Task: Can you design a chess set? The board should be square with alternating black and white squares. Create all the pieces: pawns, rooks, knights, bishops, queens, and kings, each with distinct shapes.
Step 2963:
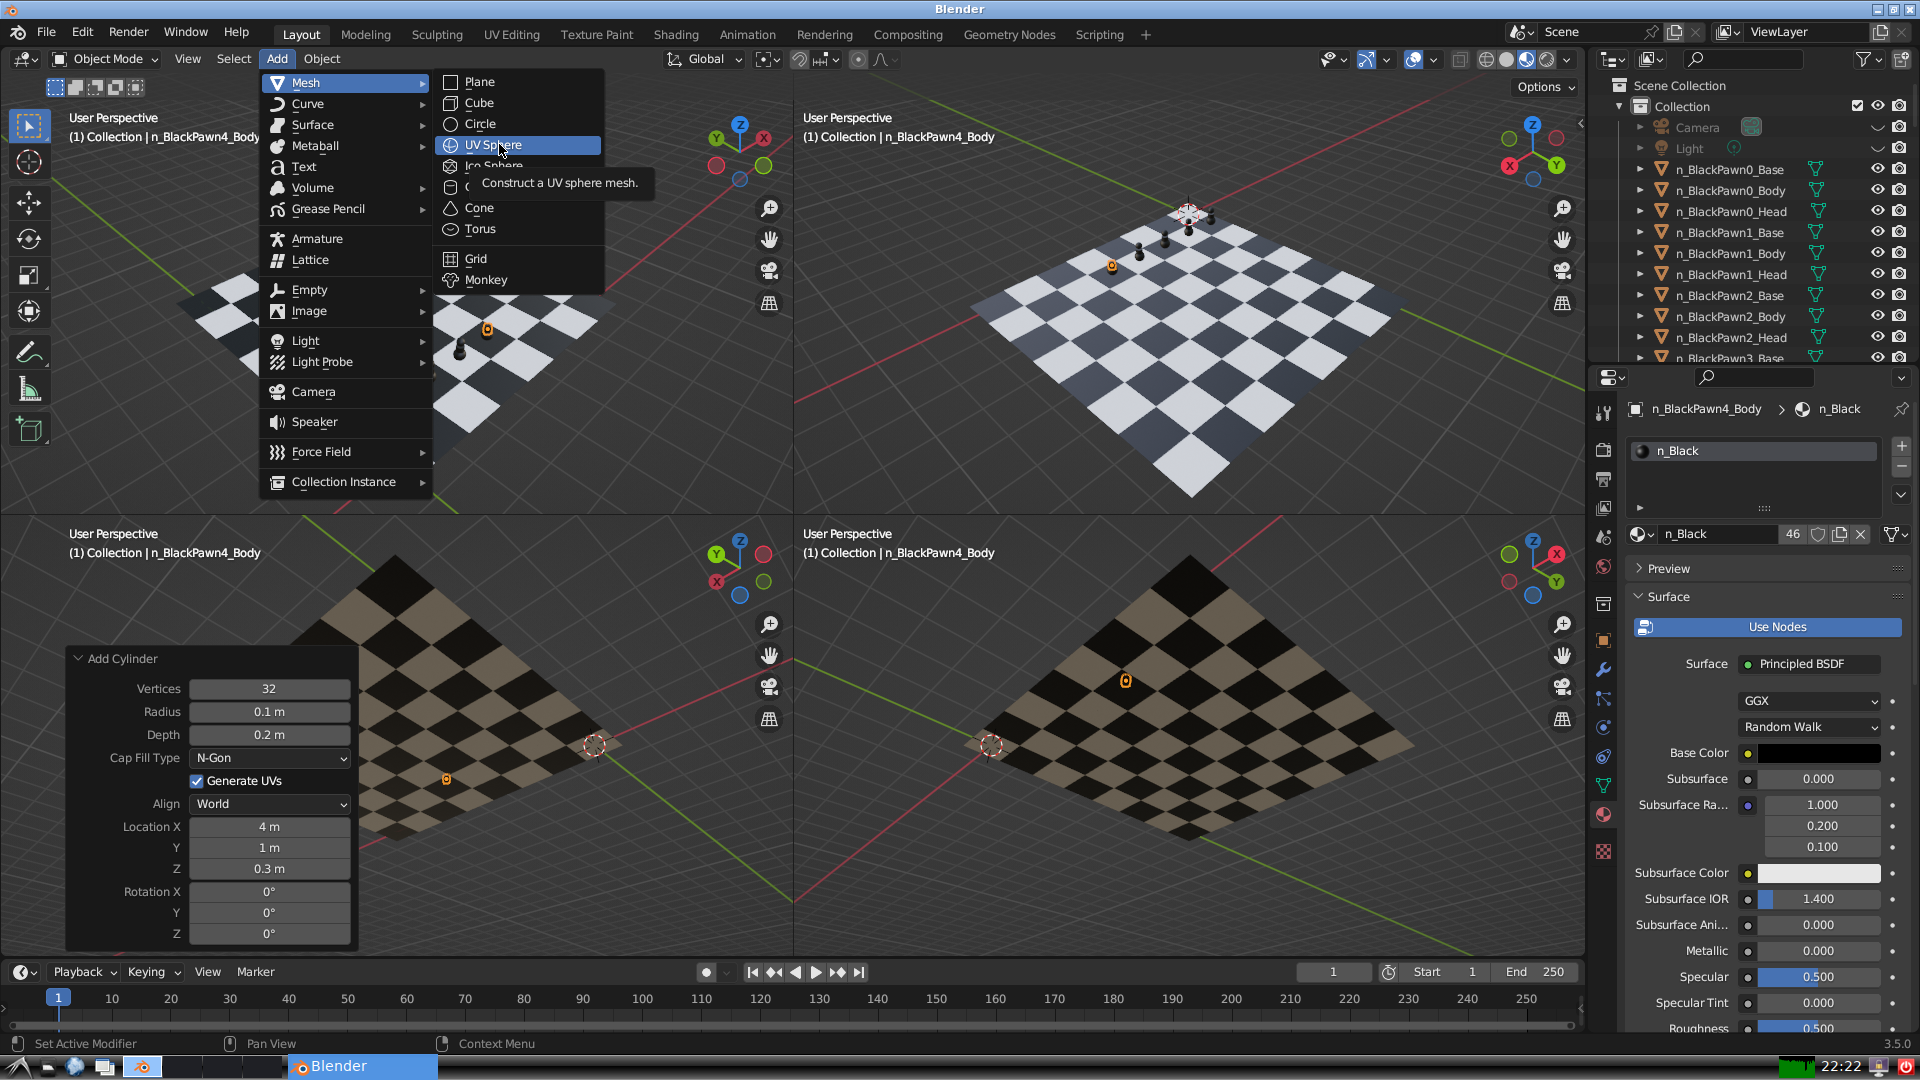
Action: click: no